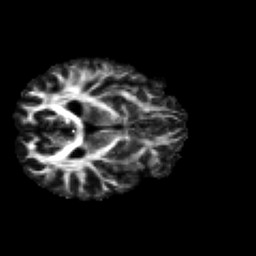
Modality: FA
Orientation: axial
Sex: male
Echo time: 0.114 s